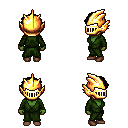
a pixel art fantasy rpg character, female body template, orc, green skin, green robe, white pants, black curly afro hairstyle, gold helm, brown shoes, four views (front, back, left, right), 2x2 character sprite sheet, small pixel art, hard edges, no anti-aliasing